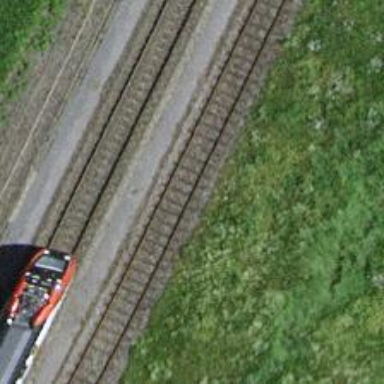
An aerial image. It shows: Railway siding with one electrified track and contact line for powering the train.